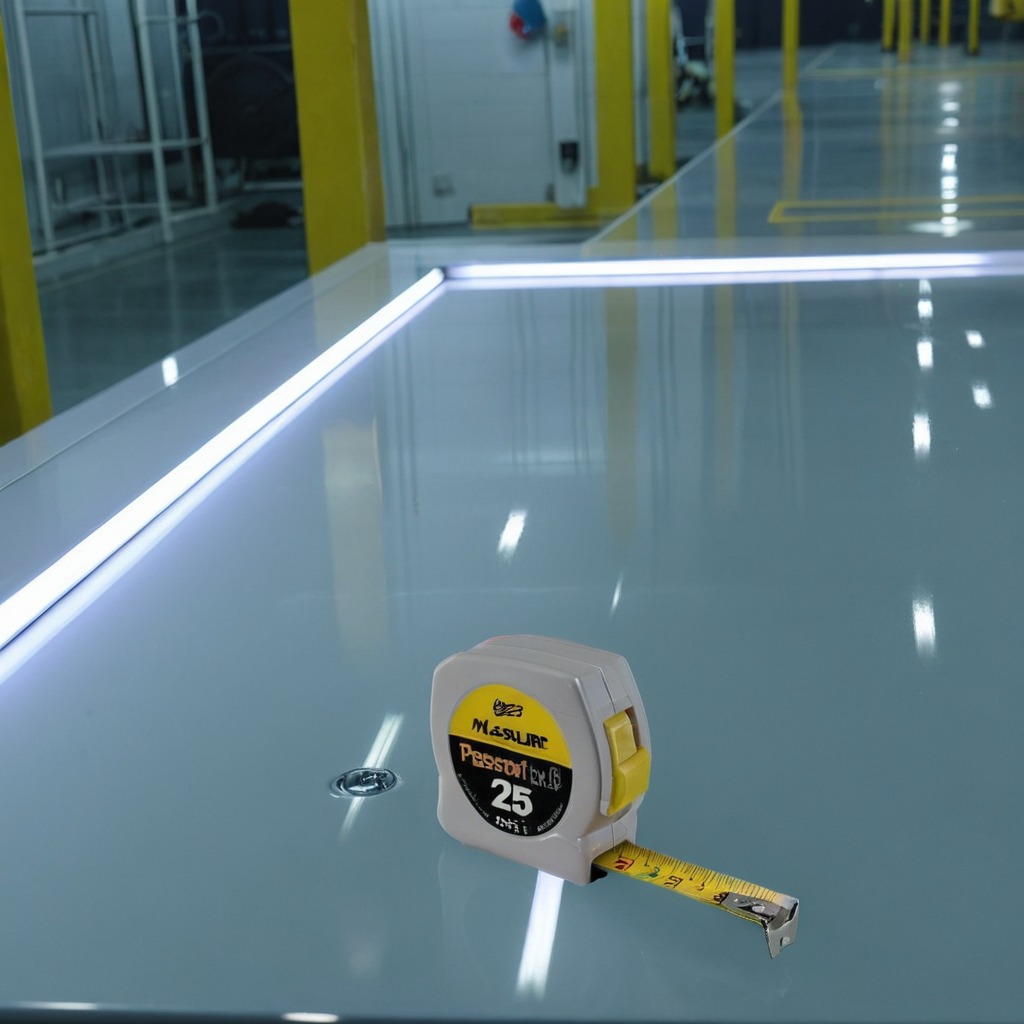
A measuring tape lies on a high-gloss table in a ship maintenance bay industrial lighting.